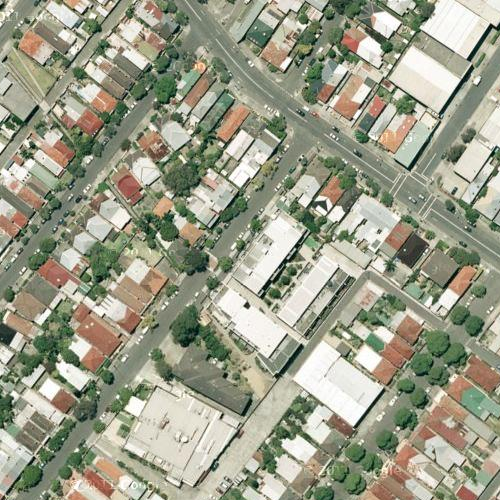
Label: sydney